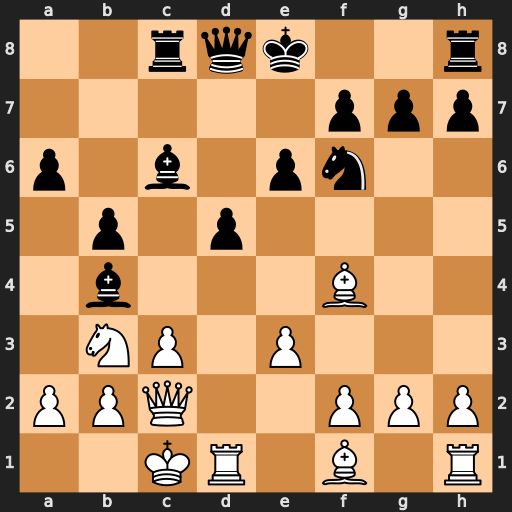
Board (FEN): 2rqk2r/5ppp/p1b1pn2/1p1p4/1b3B2/1NP1P3/PPQ2PPP/2KR1B1R
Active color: w
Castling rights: k
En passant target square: -
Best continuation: cxb4 Bd7 Nc5